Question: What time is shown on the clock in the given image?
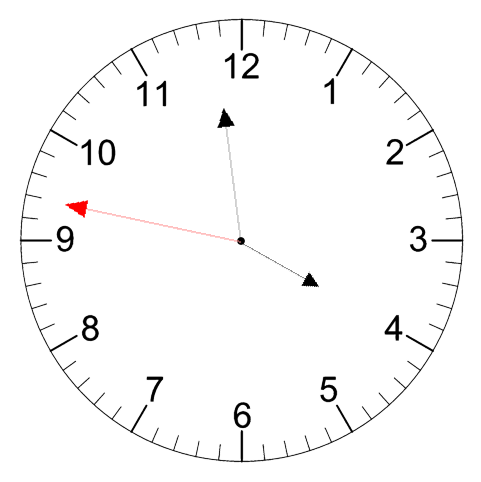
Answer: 03:58:47